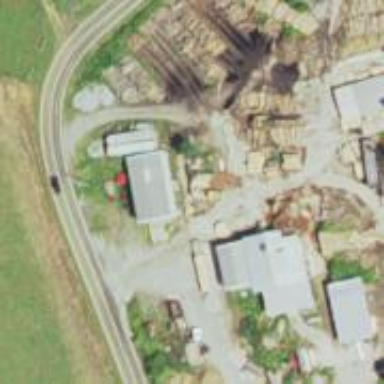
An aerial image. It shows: Sawmill craft.